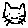
Label: cat